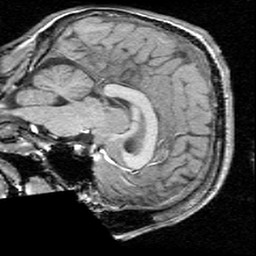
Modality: T1w
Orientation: sagittal
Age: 18
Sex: male